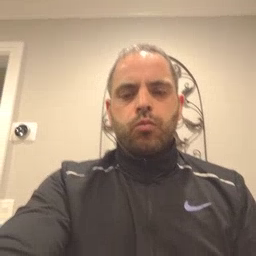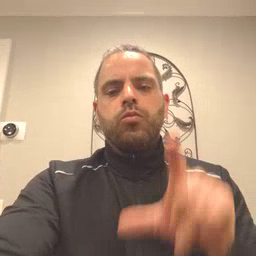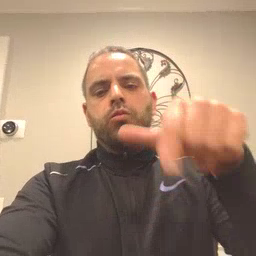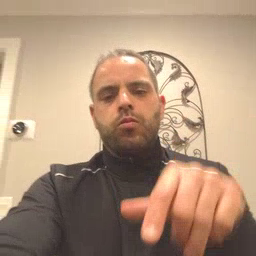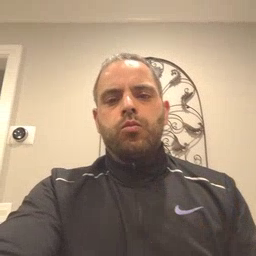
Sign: later